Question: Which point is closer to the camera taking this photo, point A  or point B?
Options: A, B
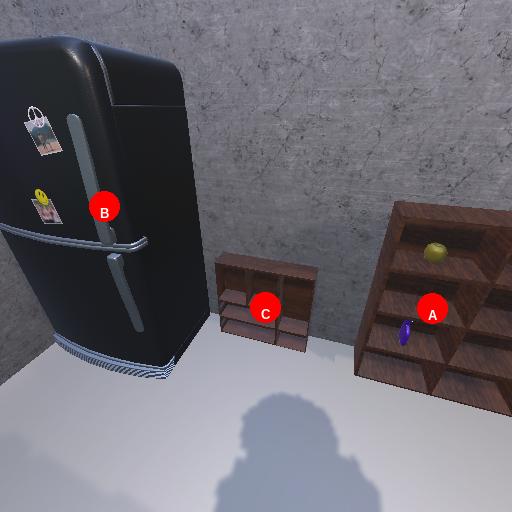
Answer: A